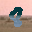
Label: 8